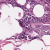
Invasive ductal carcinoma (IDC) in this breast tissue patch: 1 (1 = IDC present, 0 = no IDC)